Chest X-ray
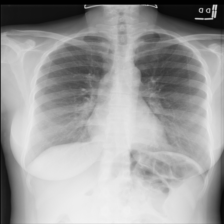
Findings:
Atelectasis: negative
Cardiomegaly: negative
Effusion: negative
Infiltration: negative
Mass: negative
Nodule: negative
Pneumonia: negative
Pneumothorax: negative
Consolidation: negative
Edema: negative
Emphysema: negative
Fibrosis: negative
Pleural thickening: negative
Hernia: negative